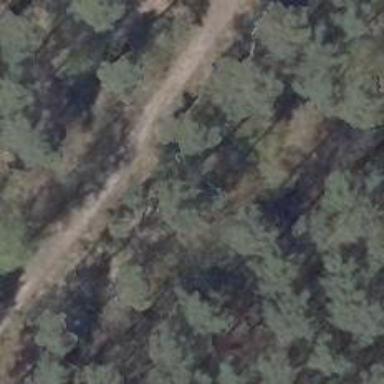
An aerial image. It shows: Sandy track with grade 5 tracktype. The road is impassable due to its rough and uneven surface.